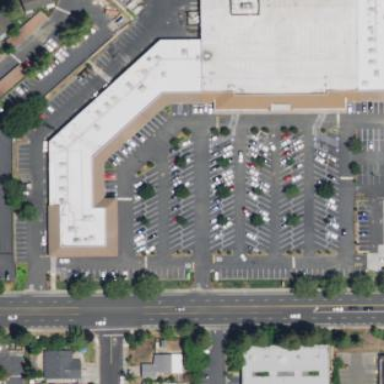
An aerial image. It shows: Retail area.